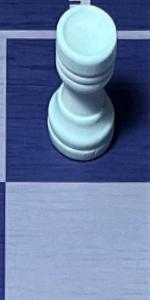
Label: Empty